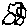
Label: car